Question: Good Day I've got a magento store that is working perfectly fine. But the only issue is that Error messages are not displaying where they suppose to be displayed.

For example the message displayed on the screenshot was supposed to be displayed on the onestepcheckout. But instead it is displayed on the homepage.
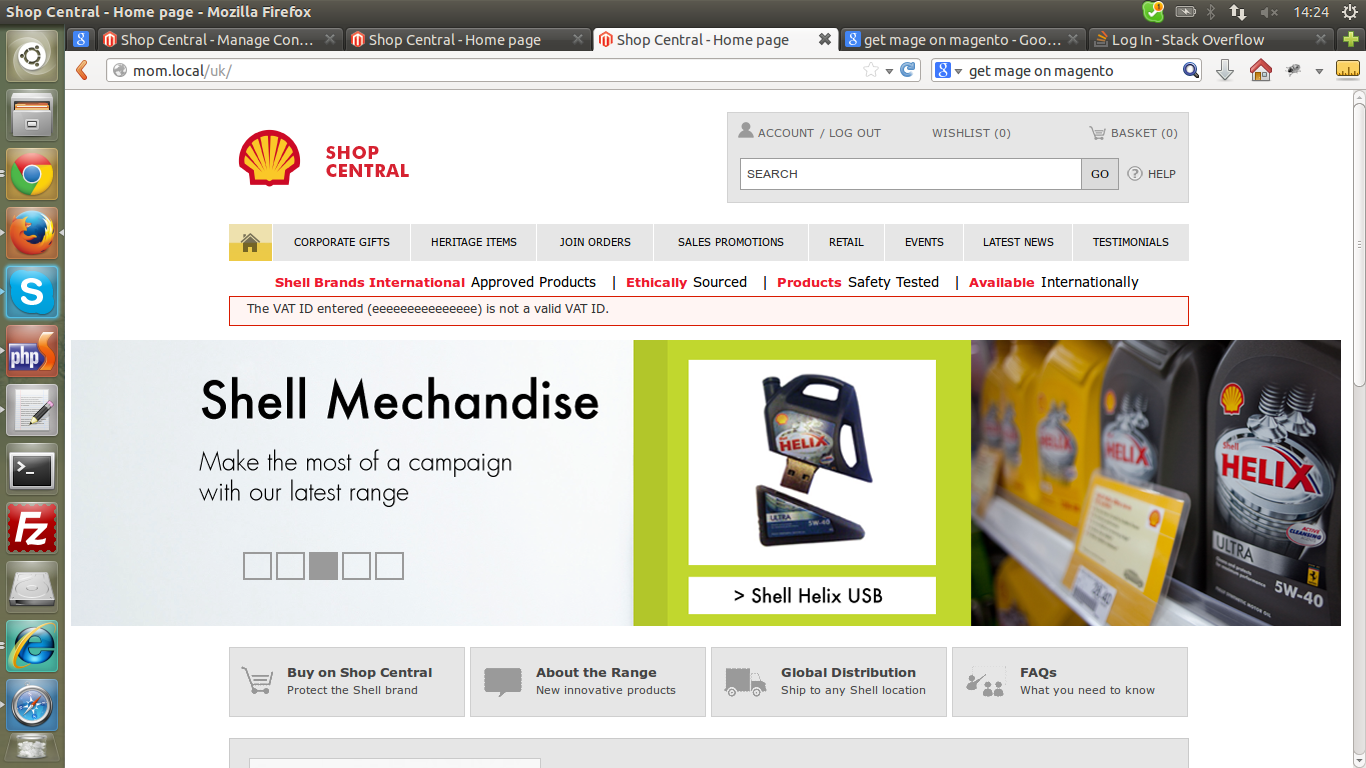
Answer: hi @mthetheleli beseti
go to onestepcheckout controller and add this in indexAction near
'''
$this->loadLayout()
->_initLayoutMessages('checkout/session')
->_initLayoutMessages('catalog/session')
$this->renderLayout();
'''
add only $this->_initLayoutMessages('checkout/session');
between $this->loadLayout() and $this->renderLayout();
Hope this will help you